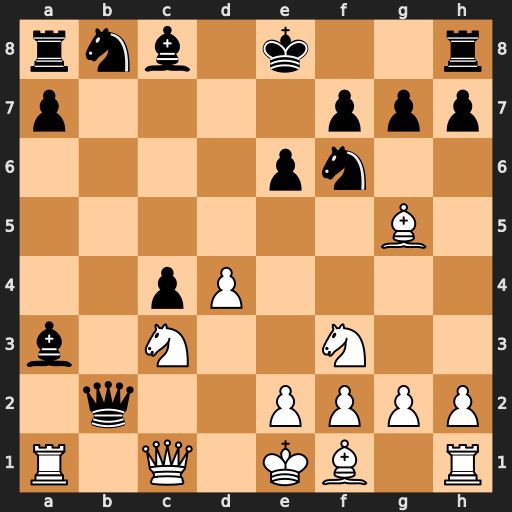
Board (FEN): rnb1k2r/p4ppp/4pn2/6B1/2pP4/b1N2N2/1q2PPPP/R1Q1KB1R
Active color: w
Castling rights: KQkq
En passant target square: -
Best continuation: Rxa3 Qxc1+ Bxc1